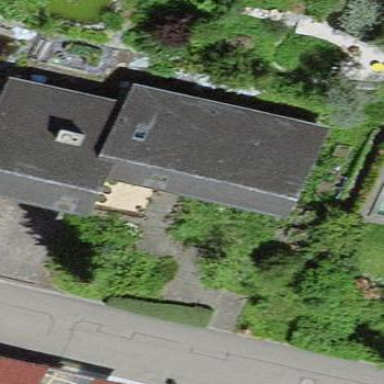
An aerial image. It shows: Detached building.